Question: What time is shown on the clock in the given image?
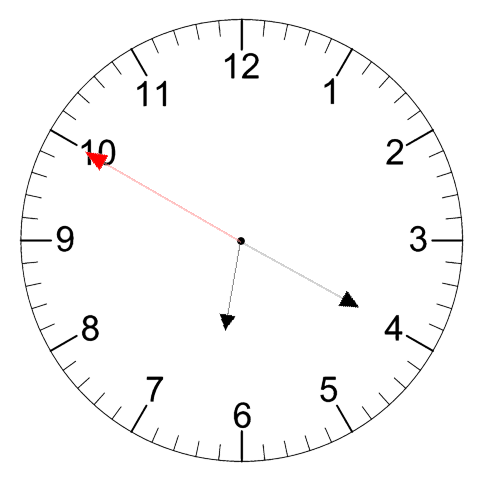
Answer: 06:19:50